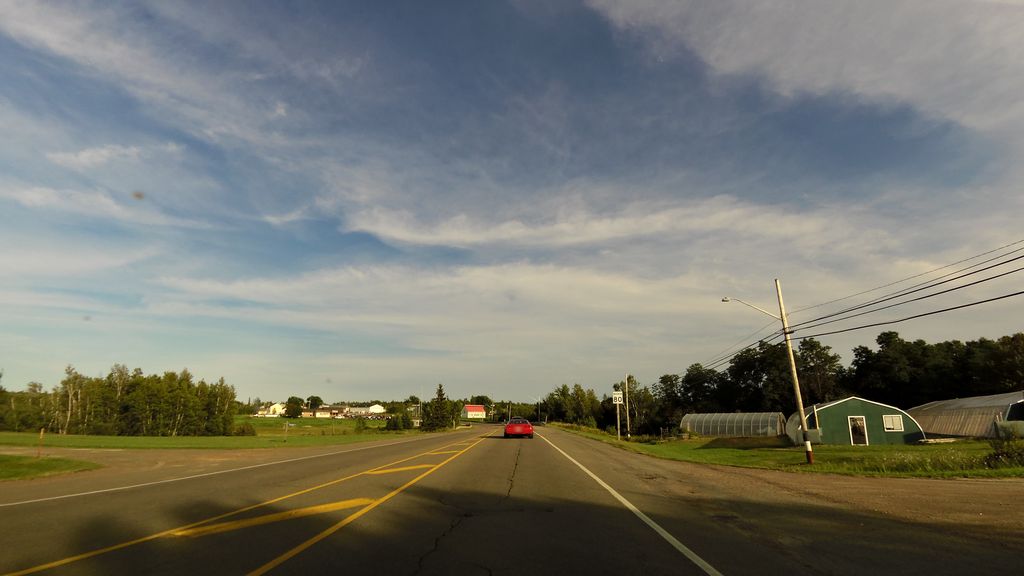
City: charlottetown